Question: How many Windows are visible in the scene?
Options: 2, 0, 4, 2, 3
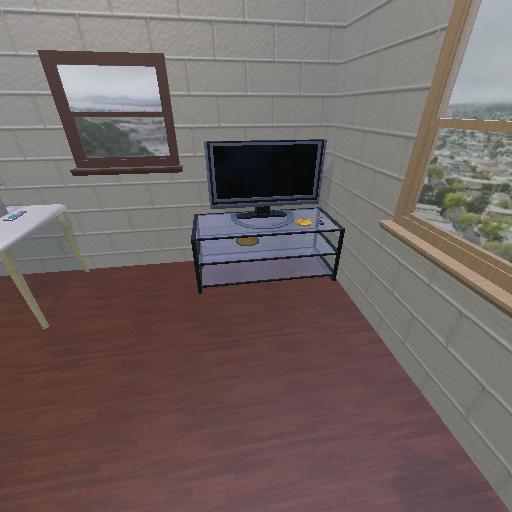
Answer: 2